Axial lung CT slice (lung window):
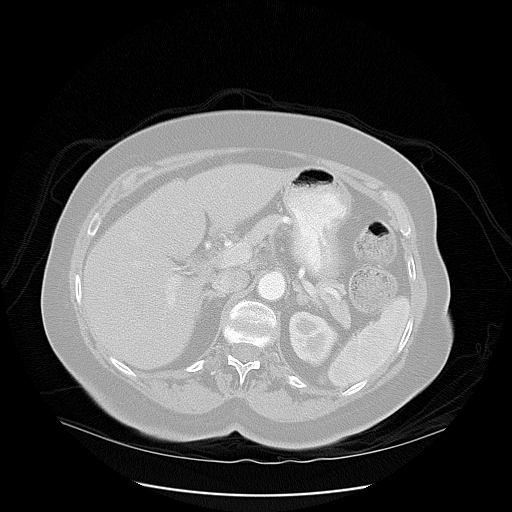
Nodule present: no